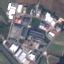
Land use / land cover class: Industrial